Interaction volume radius: 10 \u00c5
Interaction volume height: 10 \u00c5
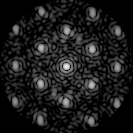
Disorder parameter: 0.2882